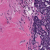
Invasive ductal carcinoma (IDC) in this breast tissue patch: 0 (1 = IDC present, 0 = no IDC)